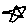
Label: star